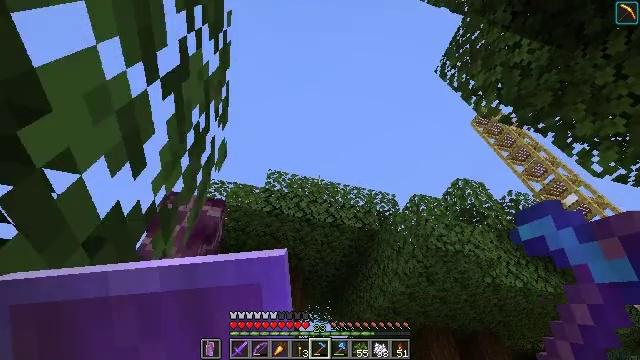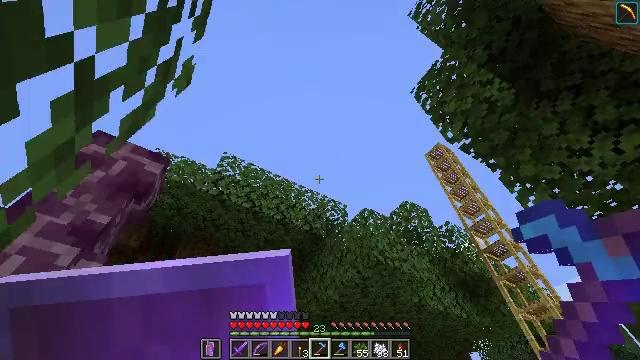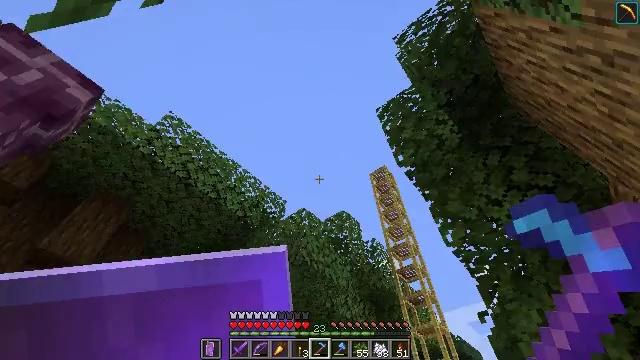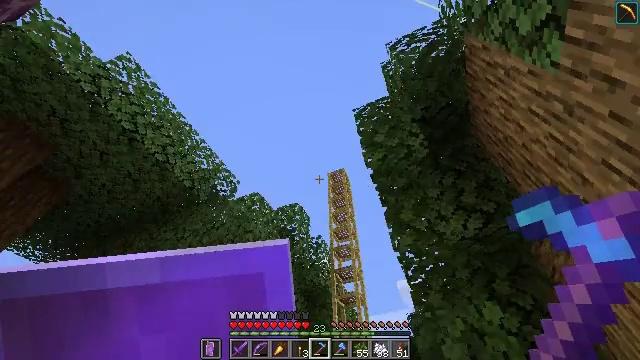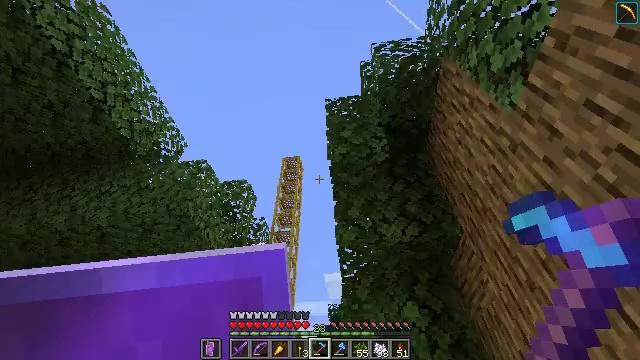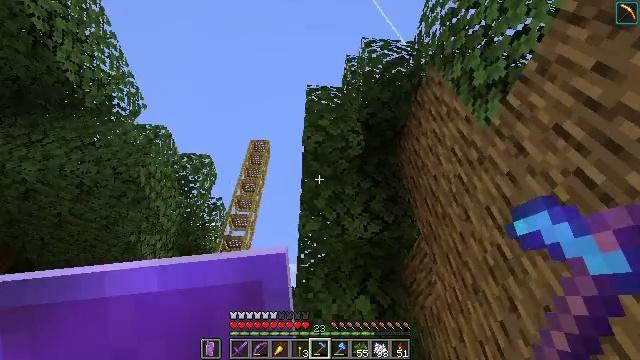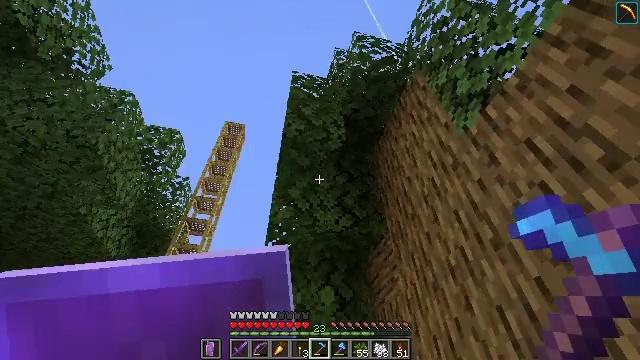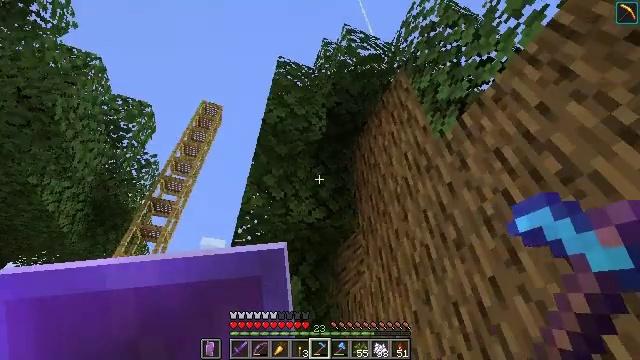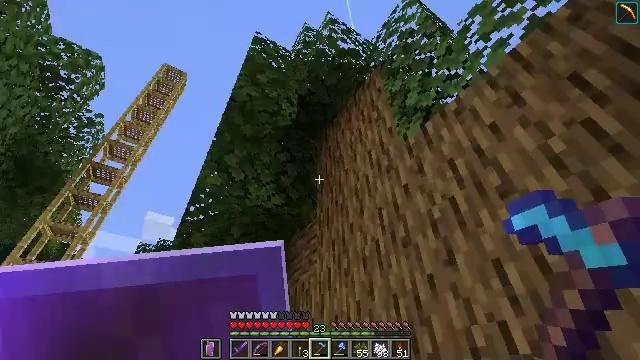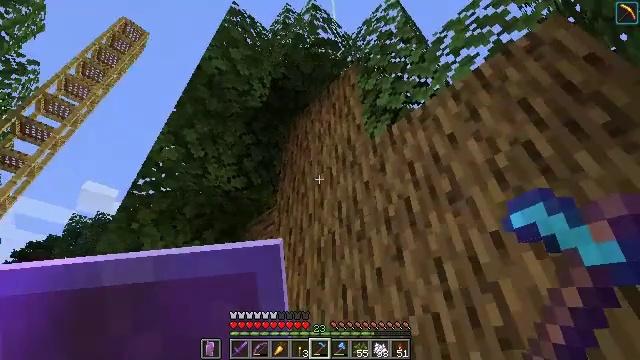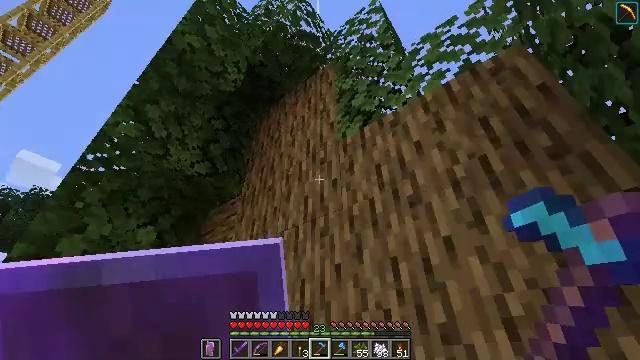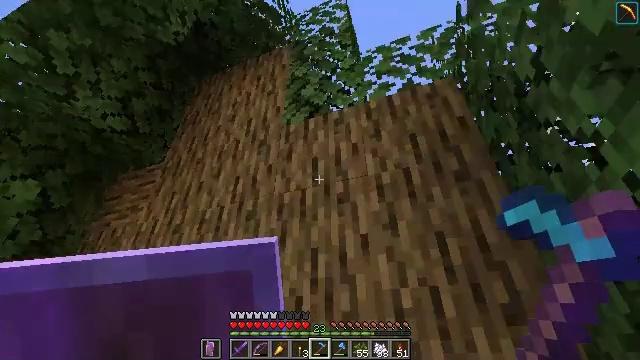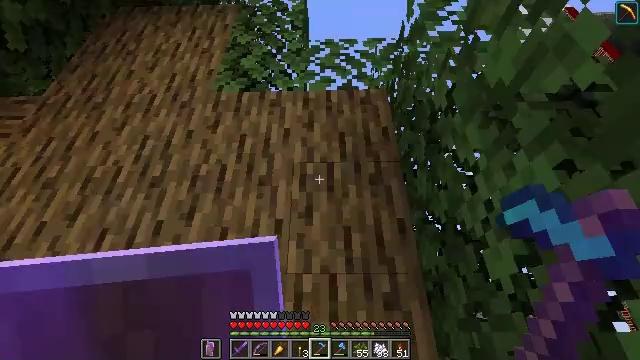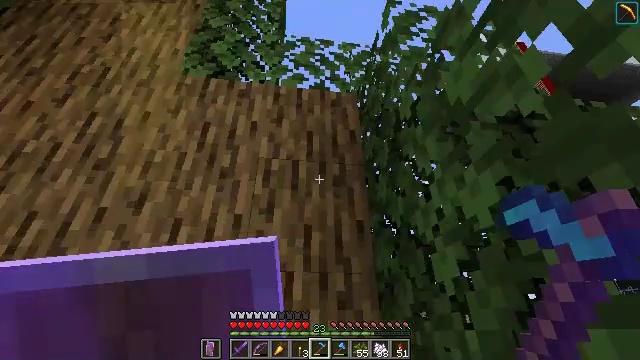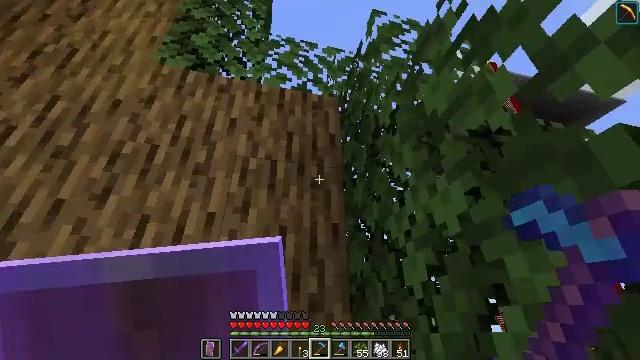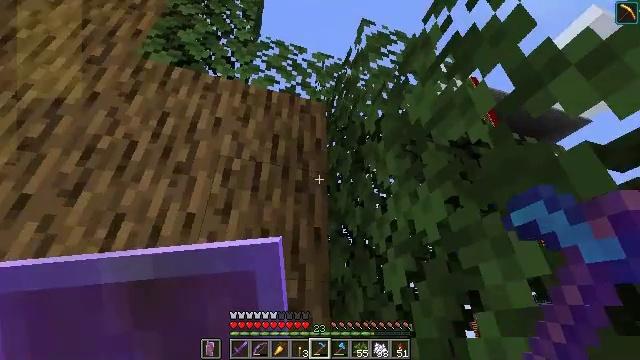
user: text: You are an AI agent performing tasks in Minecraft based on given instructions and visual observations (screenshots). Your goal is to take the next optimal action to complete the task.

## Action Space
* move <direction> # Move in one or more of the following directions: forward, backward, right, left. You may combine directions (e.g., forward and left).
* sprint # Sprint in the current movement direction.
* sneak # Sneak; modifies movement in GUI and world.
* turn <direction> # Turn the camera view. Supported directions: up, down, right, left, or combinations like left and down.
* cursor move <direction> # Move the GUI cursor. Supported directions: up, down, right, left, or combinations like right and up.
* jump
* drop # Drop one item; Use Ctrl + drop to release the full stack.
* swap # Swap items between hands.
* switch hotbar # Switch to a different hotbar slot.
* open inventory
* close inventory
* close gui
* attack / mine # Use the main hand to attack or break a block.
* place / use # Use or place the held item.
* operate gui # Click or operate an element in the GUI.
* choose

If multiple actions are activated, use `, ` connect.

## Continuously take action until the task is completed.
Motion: motion action
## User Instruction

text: Break oak leaves from the trees.
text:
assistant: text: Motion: move forward and move left, turn right and up
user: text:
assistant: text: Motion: move forward and move left, turn right
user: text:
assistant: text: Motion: move forward and move left, turn right
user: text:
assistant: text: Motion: move forward, turn right and down
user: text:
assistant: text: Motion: turn right and down
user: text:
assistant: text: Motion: turn right and down
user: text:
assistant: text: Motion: turn right and down
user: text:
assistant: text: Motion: turn right and down
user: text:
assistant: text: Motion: turn right and down
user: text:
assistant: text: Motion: turn right and down
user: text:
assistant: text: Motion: turn right and down
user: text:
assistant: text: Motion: turn right and down
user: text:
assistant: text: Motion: turn right
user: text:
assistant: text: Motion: turn right
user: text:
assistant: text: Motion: turn right
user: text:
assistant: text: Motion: turn right
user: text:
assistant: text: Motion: turn right
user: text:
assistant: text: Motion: turn right
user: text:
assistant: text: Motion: no_op
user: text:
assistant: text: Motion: no_op
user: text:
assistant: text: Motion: turn right
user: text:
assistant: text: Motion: turn right
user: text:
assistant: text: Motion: turn right
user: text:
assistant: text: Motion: attack / mine
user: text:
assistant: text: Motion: attack / mine
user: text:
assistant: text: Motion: attack / mine
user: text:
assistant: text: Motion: attack / mine
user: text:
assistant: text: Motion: attack / mine
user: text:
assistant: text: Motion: move forward, attack / mine
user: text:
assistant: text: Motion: move forward, attack / mine